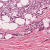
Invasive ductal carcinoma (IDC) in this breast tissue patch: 1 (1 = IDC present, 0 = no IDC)